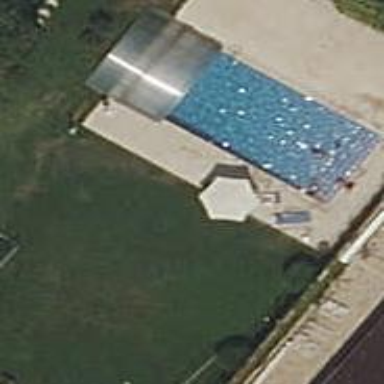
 perfect for swimming and other water activities."